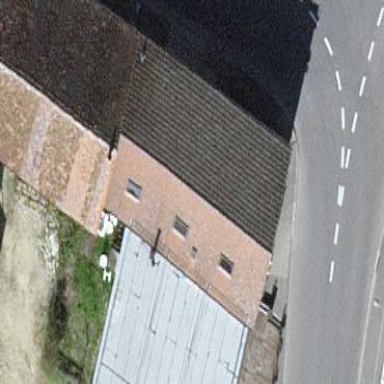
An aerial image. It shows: Simple house.